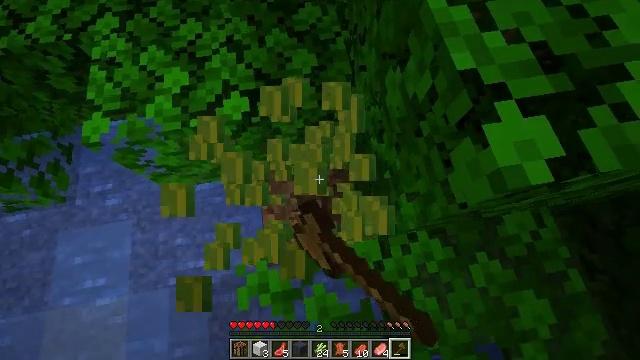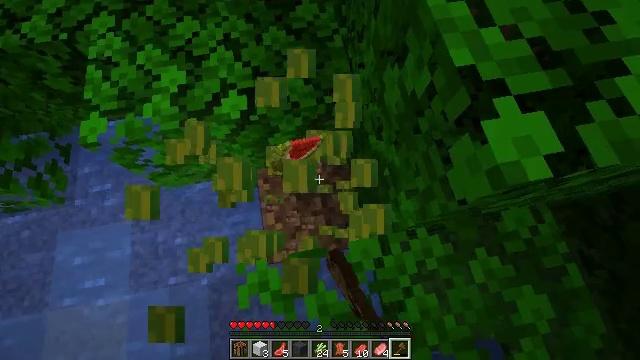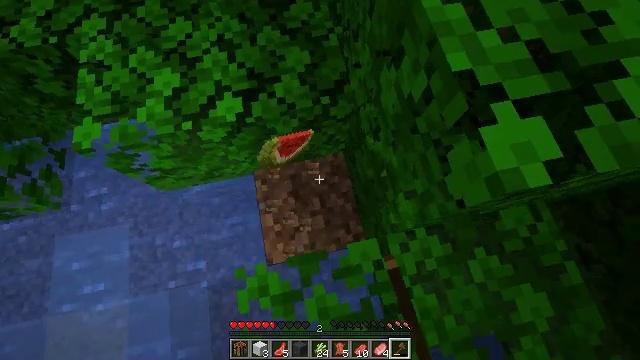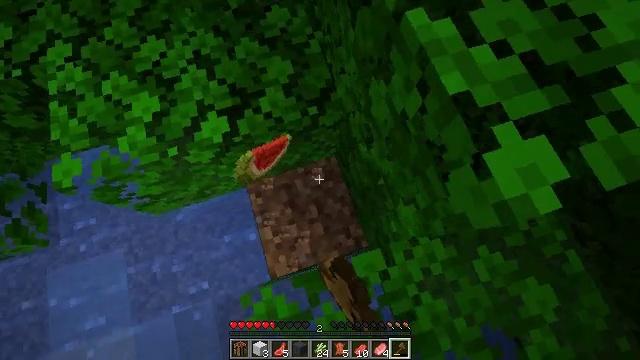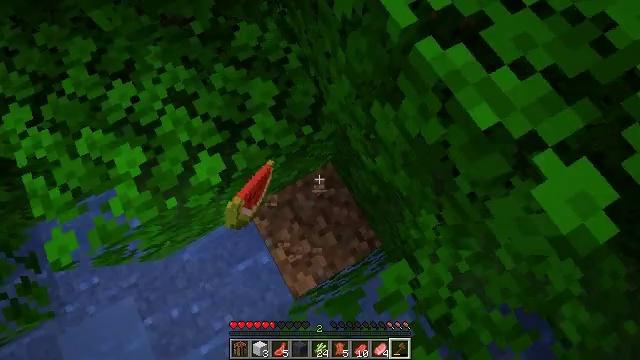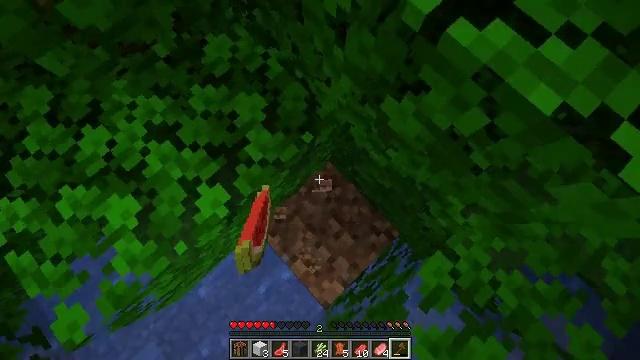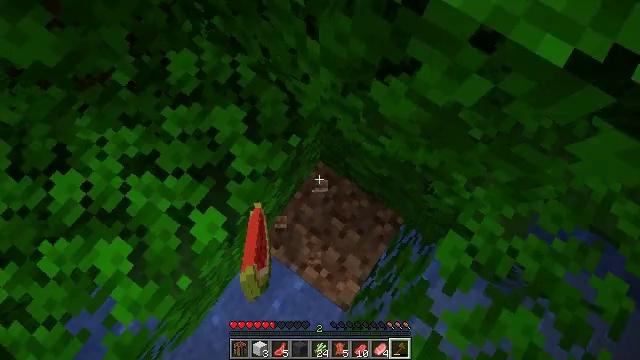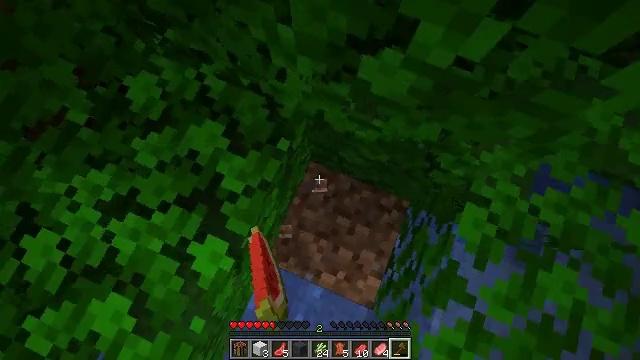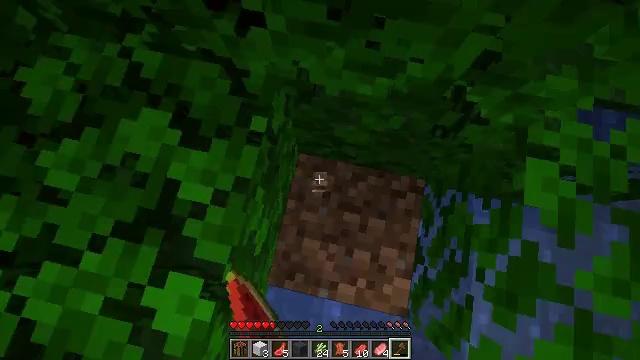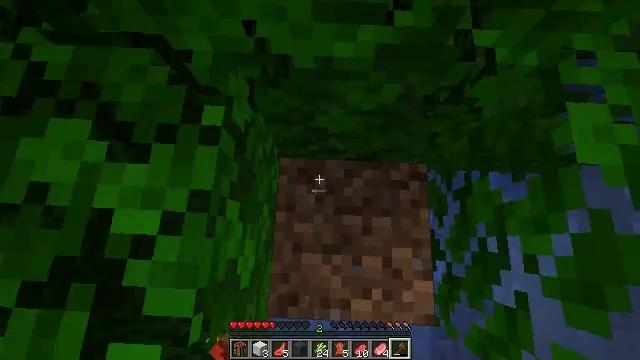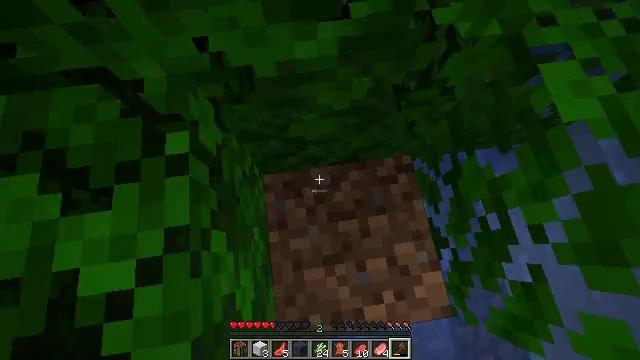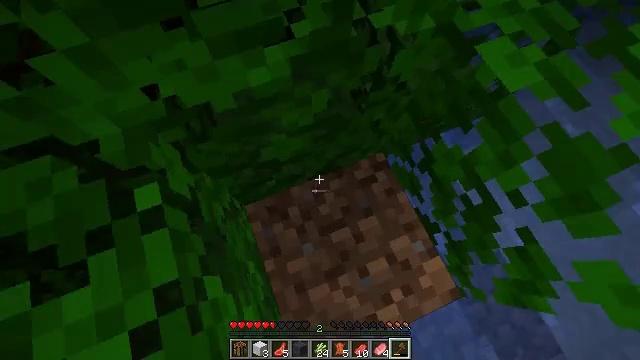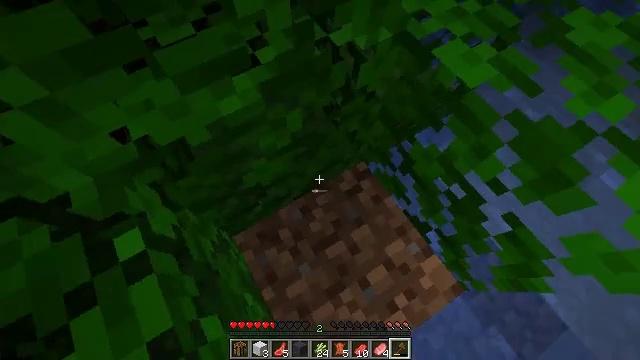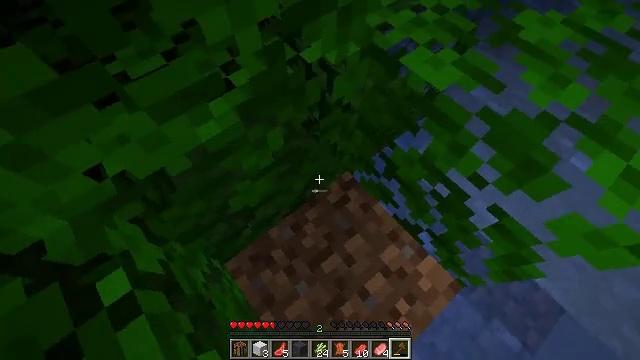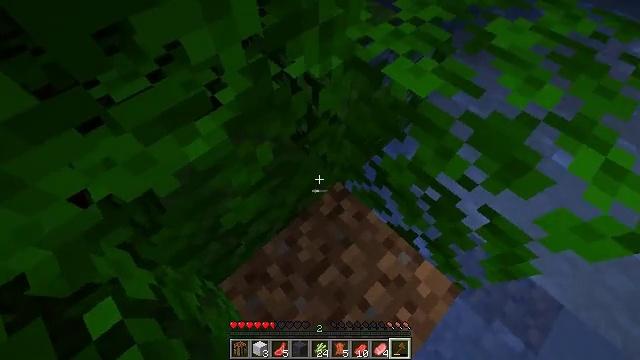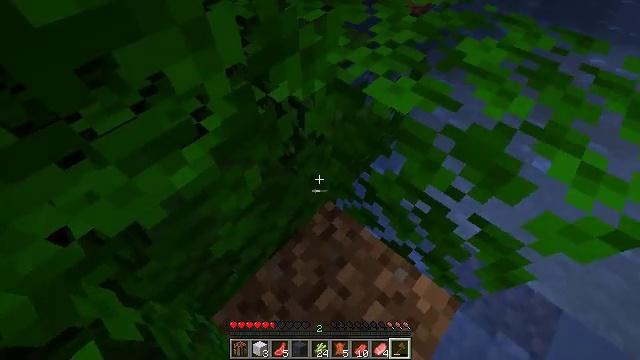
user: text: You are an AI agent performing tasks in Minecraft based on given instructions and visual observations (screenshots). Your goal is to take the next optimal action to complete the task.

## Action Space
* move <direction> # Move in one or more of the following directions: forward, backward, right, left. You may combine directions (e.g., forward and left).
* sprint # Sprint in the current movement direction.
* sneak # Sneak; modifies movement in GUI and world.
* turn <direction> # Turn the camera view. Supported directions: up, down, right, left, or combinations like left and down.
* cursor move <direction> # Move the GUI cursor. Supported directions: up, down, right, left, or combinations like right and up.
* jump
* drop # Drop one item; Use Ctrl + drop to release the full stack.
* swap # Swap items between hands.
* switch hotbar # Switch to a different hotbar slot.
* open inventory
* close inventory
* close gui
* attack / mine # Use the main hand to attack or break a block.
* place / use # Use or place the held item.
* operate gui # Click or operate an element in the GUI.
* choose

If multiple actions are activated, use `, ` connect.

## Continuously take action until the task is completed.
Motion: motion action
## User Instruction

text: Mine bamboo with your hand.
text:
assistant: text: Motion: attack / mine
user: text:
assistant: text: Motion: move forward, turn right, attack / mine
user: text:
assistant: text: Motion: move forward and move left, turn right and down, attack / mine
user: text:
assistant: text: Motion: move forward and move left, turn right and down
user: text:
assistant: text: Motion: move forward and move left, turn right and down
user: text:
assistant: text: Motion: move forward and move left, turn right
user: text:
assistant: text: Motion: move forward and move left, turn right
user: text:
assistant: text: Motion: move forward, turn right
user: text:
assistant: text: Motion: turn right and up
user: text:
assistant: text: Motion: turn right and up
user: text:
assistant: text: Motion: turn right and up
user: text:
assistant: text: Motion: turn right and up
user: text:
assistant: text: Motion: turn right and up
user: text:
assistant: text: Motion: turn right and up
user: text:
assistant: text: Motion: turn right and up
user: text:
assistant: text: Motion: turn right and up
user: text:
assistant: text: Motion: turn up
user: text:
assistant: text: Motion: turn up
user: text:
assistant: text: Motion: turn up
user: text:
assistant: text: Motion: move forward, turn right and up
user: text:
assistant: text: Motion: move forward, turn right, jump
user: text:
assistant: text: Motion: move forward, turn right, jump
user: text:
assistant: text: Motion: move forward, turn right, jump
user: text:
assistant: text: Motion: move forward, turn right, jump
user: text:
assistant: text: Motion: move forward, turn right, jump
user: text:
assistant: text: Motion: move forward, jump
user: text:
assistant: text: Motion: move forward, jump
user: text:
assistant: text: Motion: move forward, turn left, jump
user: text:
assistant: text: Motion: move forward, turn left, jump
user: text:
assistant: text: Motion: move forward, turn left, jump